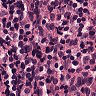
Metastatic tissue present: no